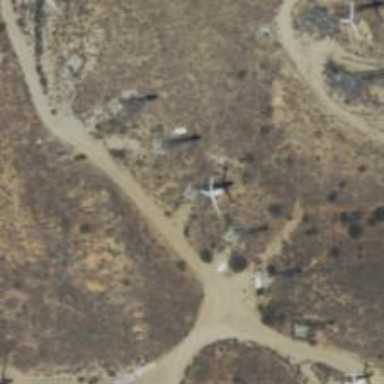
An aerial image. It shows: Wind turbine of horizontal axis type. The manufacturer is Vestas.